Explain the disparities between the first and second image.
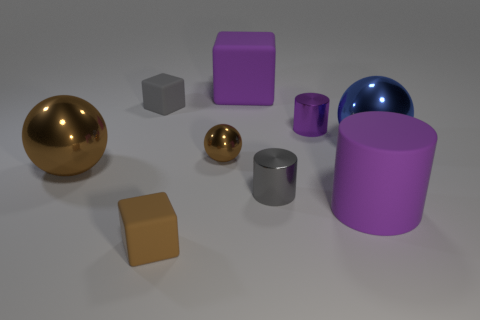
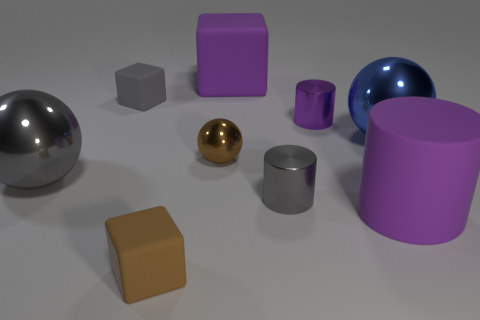
the big brown shiny thing changed to gray
the big brown metal ball that is on the left side of the gray cube turned gray
the big brown sphere changed to gray
the big brown shiny sphere that is on the left side of the large purple cylinder changed to gray
the large brown metal ball that is left of the small purple shiny object changed to gray